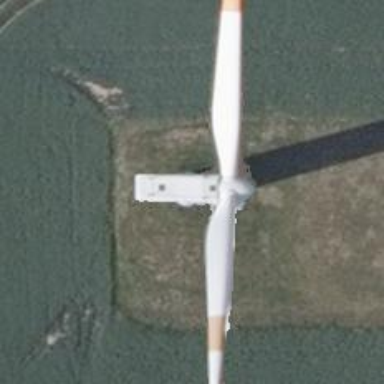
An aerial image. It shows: Wind generator powered by wind. The generator type is horizontal axis and it uses wind turbines.